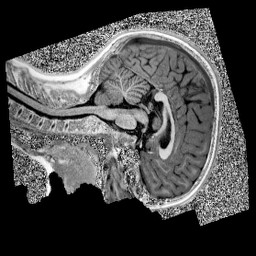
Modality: UNIT1
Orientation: sagittal
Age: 13
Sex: female
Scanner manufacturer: siemens
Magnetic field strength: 3 T
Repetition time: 4 s
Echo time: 0.00299 s